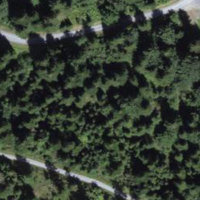
EUNIS habitat code: 43
Species observed at this site:
Aporia crataegi
Boloria titania